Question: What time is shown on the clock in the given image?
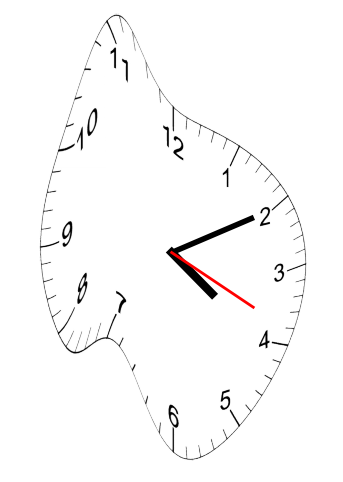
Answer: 04:10:19